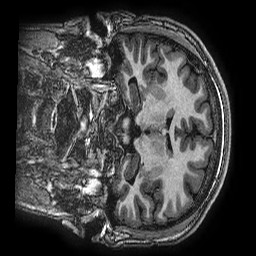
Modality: T1w
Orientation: coronal
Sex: male
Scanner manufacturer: ge
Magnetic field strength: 3 T
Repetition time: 0.00766 s
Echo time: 0.003476 s